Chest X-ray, PA view. Patient: 23 years old, sex M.
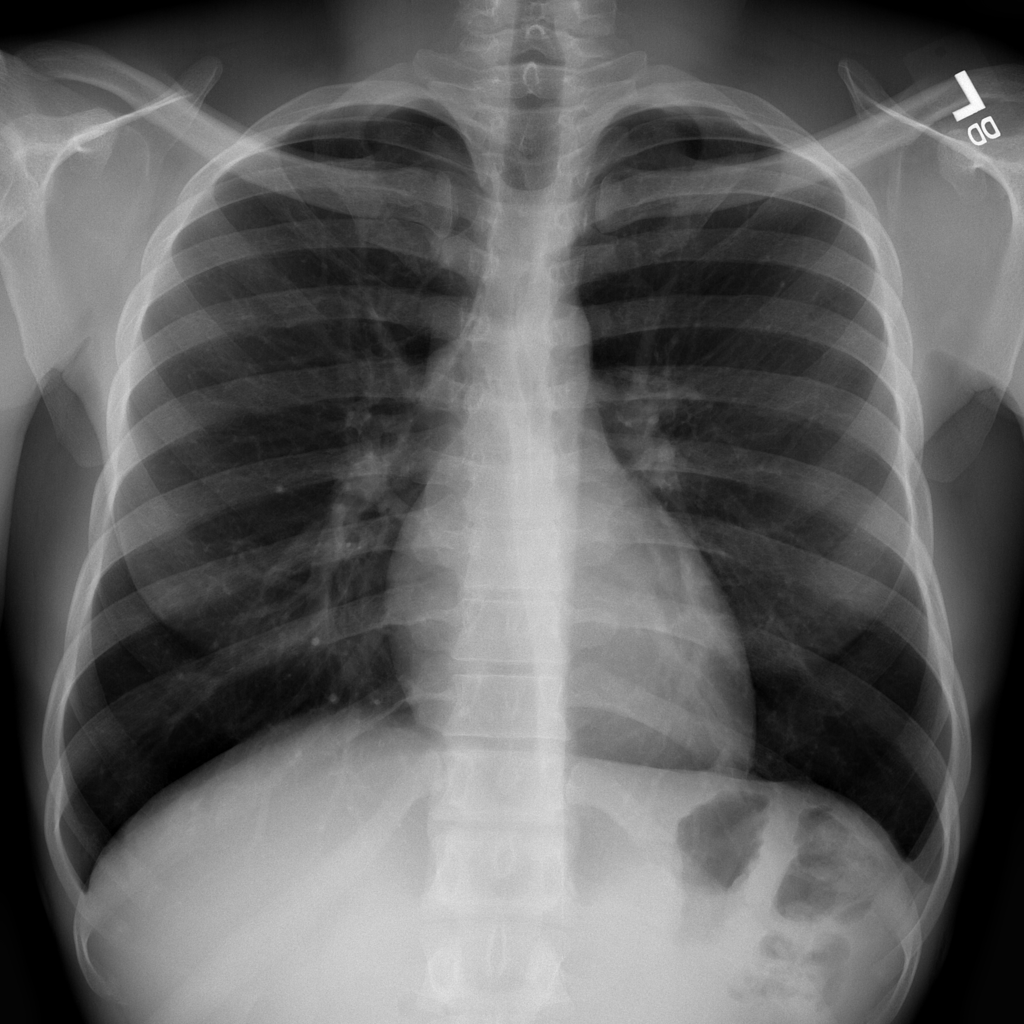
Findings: No Finding